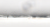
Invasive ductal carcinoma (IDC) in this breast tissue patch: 0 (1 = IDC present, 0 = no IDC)